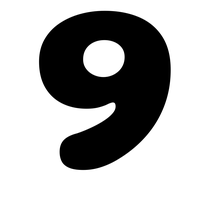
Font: Gluten_Bold